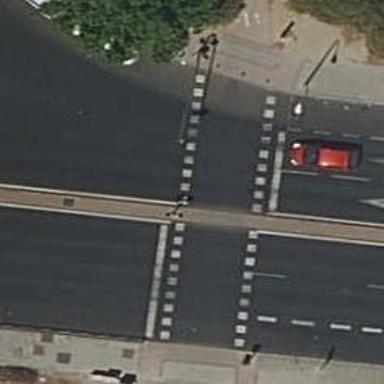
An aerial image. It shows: Uncontrolled footway crossing with markings.